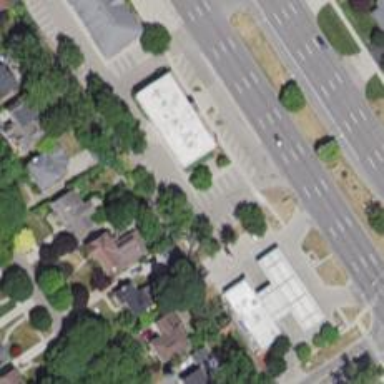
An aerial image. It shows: Footway.